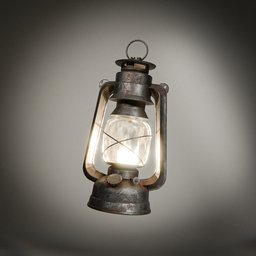
Label: lighting